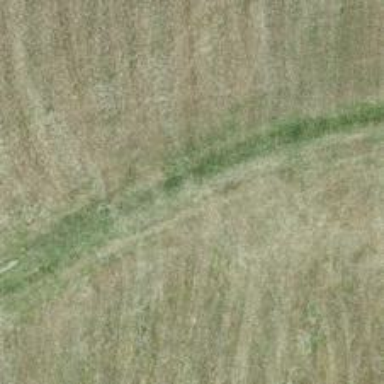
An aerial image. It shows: Grass track with grade5 track type.